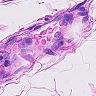
Metastatic tissue present: no